Question: I need to make a basic calendar display for my website, where it consists of 4x7 rows. Each cell will be a day on the Calendar and have an image representation. Normally I would just use an HTML table for this as its what I am familiar with, but would like to do this correctly and do it with CSS.
I believe I will need 3 DIV's side by side, one to create the empty space on the left, one for empty space on the right and then a content (center) div for the calendar. What is the best way to create the actual cells for calendar though, where they are the same size and spaced equally apart in a 4x7 grid?

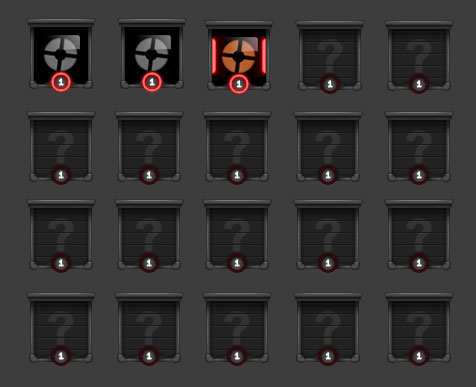
Answer: Look here;
<URL>
images as far as i remember are just inside divs with float-left and margin: 2px 4px 2px 3pxl to give You 4 x 7 spaces applied :)